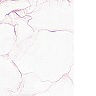
Metastatic tissue present: no